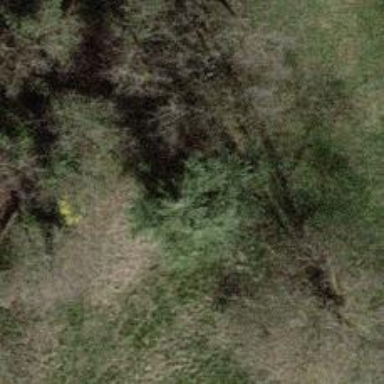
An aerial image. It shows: Evergreen tree with needle-leaved leaves.